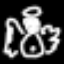
Label: angel